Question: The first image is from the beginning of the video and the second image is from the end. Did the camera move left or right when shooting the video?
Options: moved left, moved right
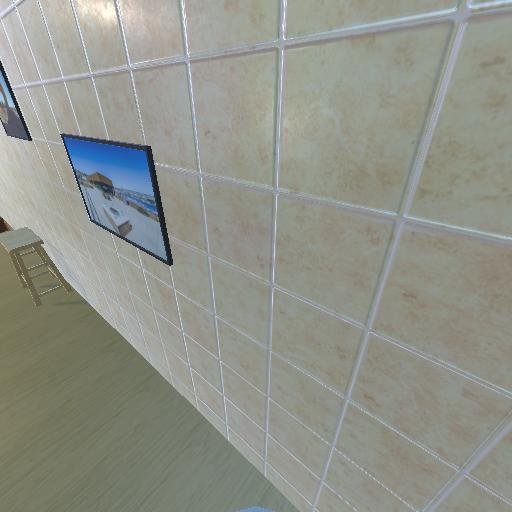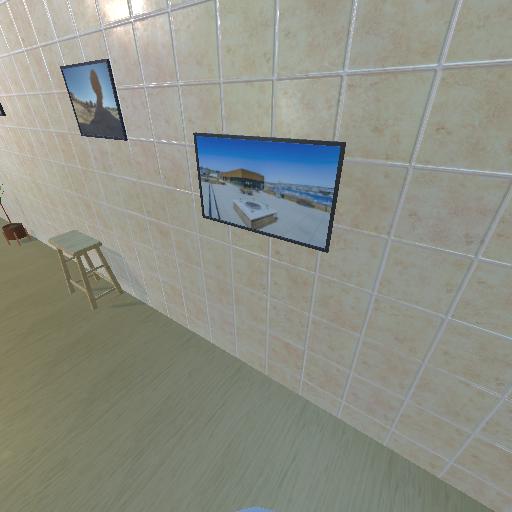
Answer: moved left